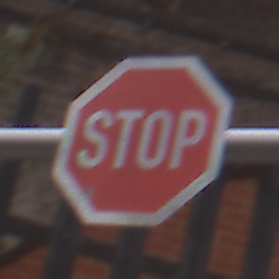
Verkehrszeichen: Stop
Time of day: MorningAfternoon
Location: Outdoor (Urban)
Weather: Overcast
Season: NotSpecified
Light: Natural